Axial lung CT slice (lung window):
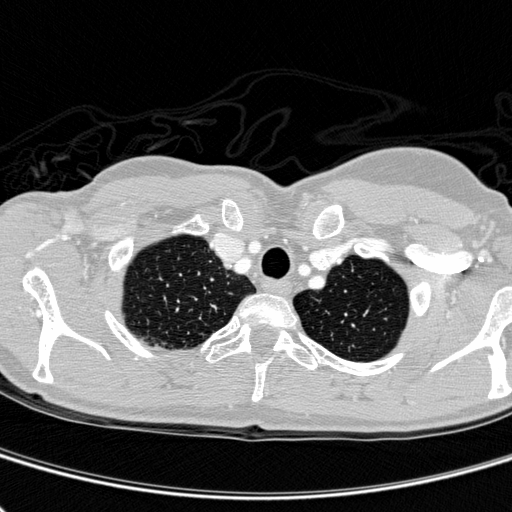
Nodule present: no